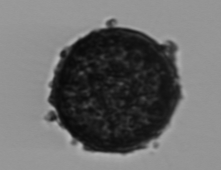
Label: Coscinodiscus